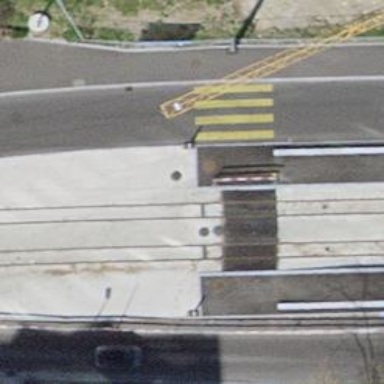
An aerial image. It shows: Tram crossing on the railway.